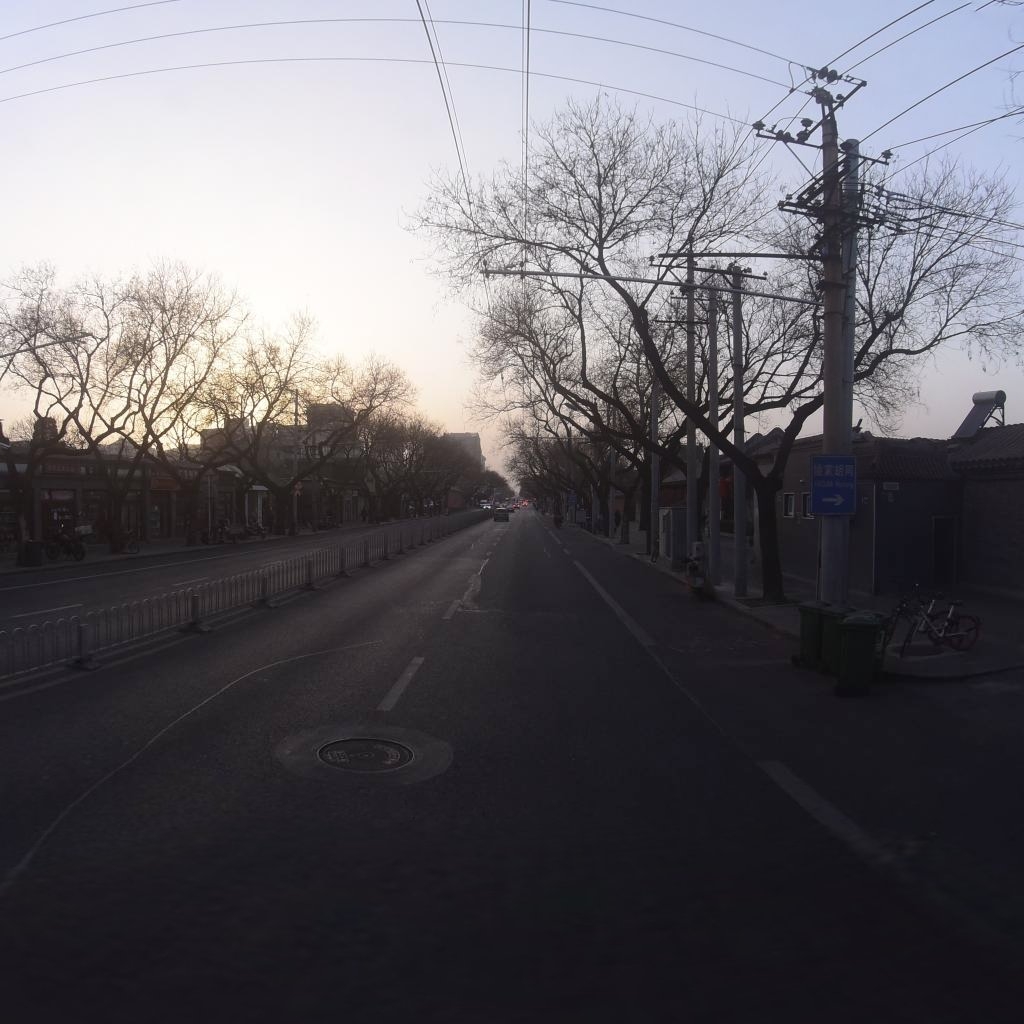
Region: Xicheng
Road damage annotations: longitudinal patch, manhole cover